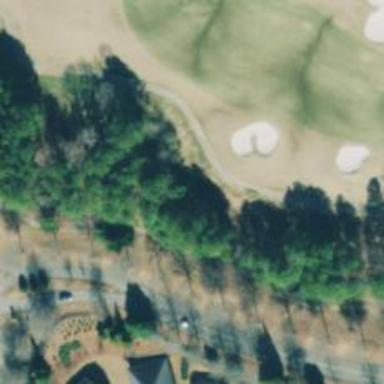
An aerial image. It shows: Path for both roads and golfers.